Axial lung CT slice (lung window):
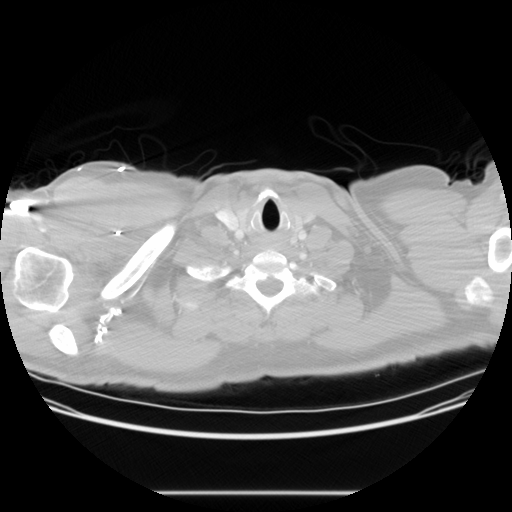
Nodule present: no